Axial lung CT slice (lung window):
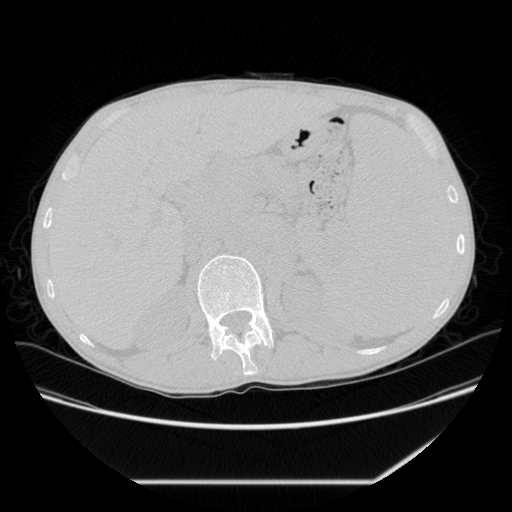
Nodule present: no